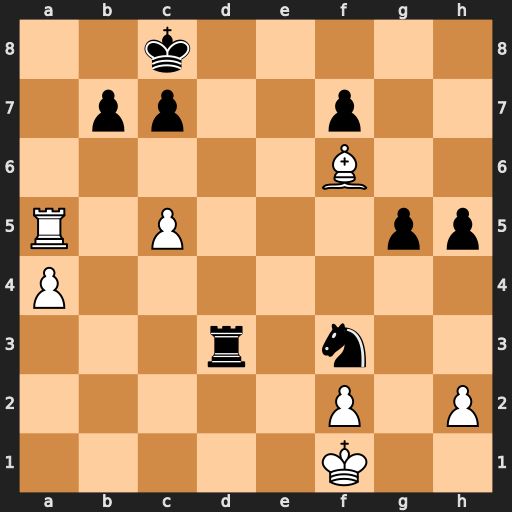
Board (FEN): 2k5/1pp2p2/5B2/R1P3pp/P7/3r1n2/5P1P/5K2
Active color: w
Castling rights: -
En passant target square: -
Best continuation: Ra8+ Kd7 Rd8+ Kc6 Rxd3